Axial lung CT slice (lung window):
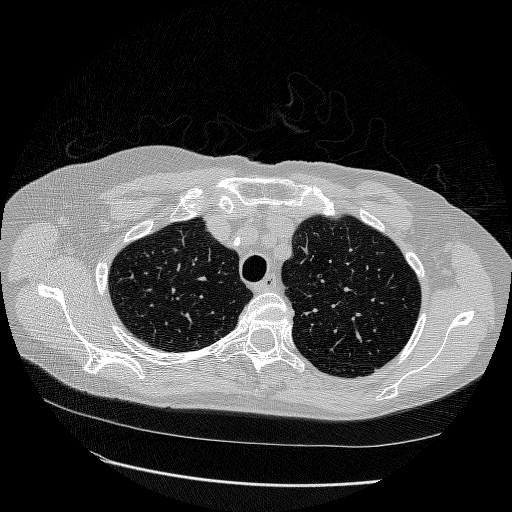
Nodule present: no